Interaction volume radius: 5 \u00c5
Interaction volume height: 15 \u00c5
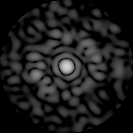
Disorder parameter: 0.86